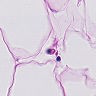
Metastatic tissue present: no